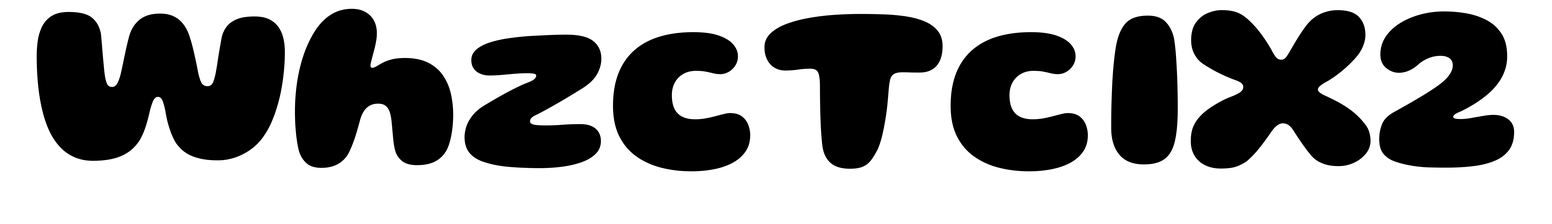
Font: Gluten_ExtraBold